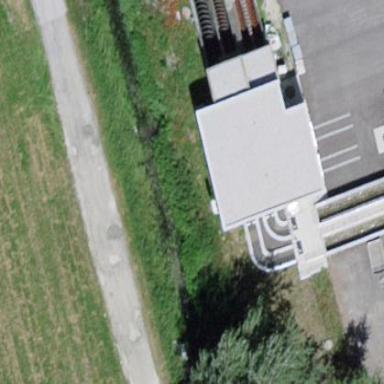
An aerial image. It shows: Building that houses wastewater plant.